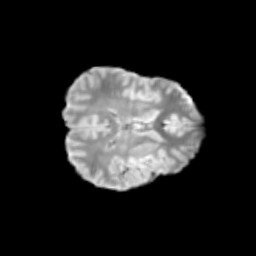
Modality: T2w
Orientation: axial
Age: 11
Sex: female
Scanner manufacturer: siemens
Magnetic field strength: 3 T
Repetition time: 3.8 s
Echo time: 0.07 s